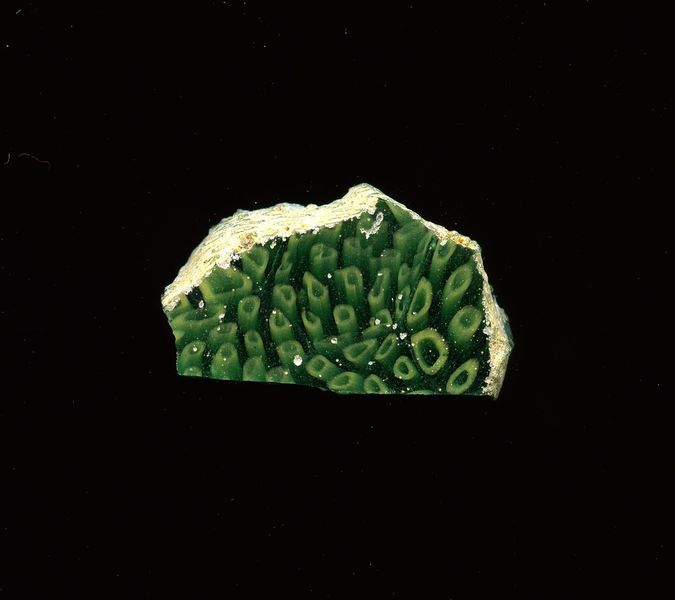
Titel: Mosaikglasfragment
Standort: Hamburg
Institution: Museum für Kunst und Gewerbe Hamburg
Schlagwörter: grün, glas, stein, foto, antike, technik, geschnitten, mosaik, wandschmuck, kaiserzeit, gepresst, rohre, verwirrt, röhrchen, mikroskopisch, bodenbeläge, frühe kaiserzeit, prinzipat, römische, millefiori, mittlere, späte